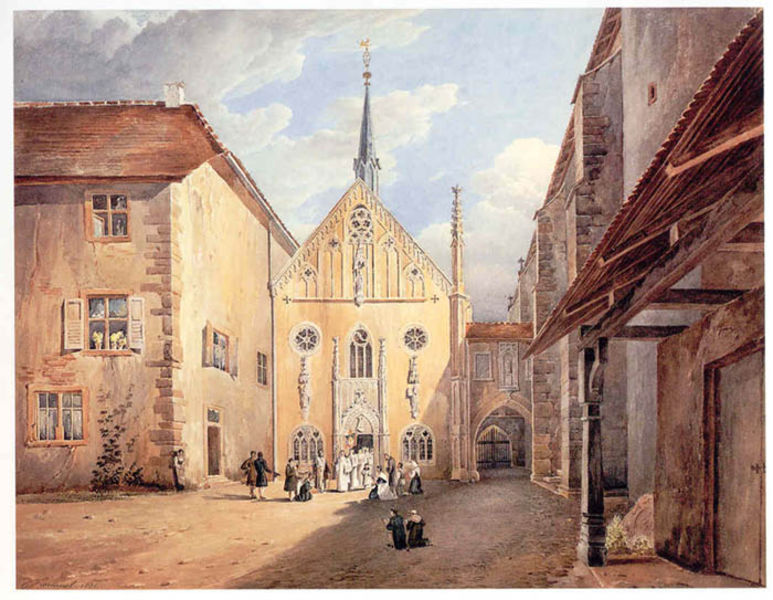
Titel: Hof des Klosters Lichtenthal bei Baden-Baden mit der Fürstenkapelle
Künstler: Carl Ludwig Frommel
Standort: Karlsruhe
Institution: Staatliche Kunsthalle Karlsruhe
Schlagwörter: arch, arches, architecture, blue, church, column, court, men, people, priest, red, religious, window, women, black, france, gray, group, old, painting, wall, windows, yellow, flowers, gown, pink, brown, plant, wood, cloud, clouds, man, sky, stone, building, house, sand, houses, roof, street, sun, village, metal, light, entrance, porch, shutters, color, shadow, cross, door, town, sunny, city, day, human, procession, courtyard, square, walls, brick, bricks, buildings, pots, eaves, monks, rose, chimney, spire, steeple, humans, land, christianity, tan, kneeling, round, open, poor, praying, priests, chapel, vine, earth, finial, medivial, sunday, catholic, wound, clergy, kneel, stucco, croud, shutter, morning, nuns, post, corner, clerics, yard, rafters, windo, pilar, exit, bells, process, patrons, prayers, white robes, catholi, sylum, bishop, precession, worshipers, crusi\\\\\\white